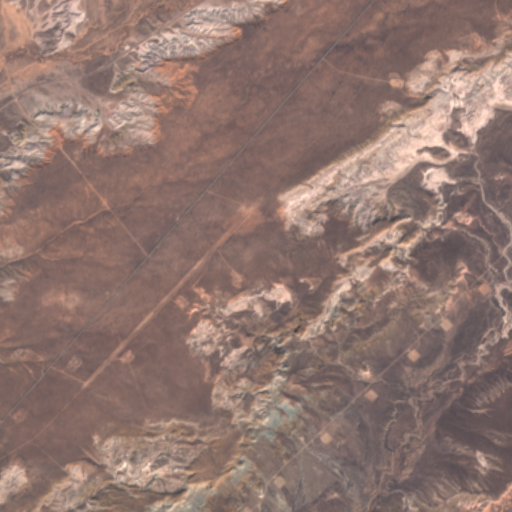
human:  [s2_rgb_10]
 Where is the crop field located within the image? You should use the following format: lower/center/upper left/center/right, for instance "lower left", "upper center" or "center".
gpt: There is no crop field in the image.